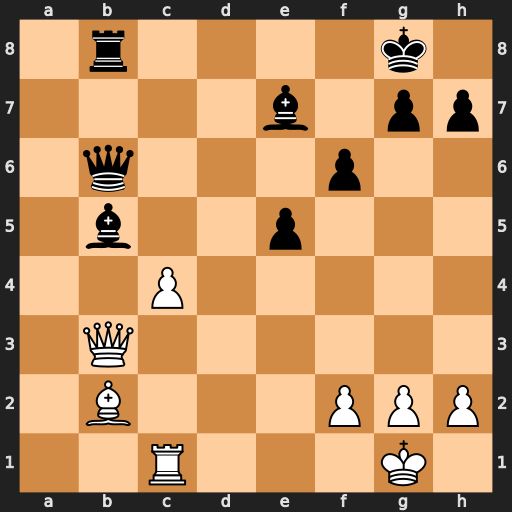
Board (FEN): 1r4k1/4b1pp/1q3p2/1b2p3/2P5/1Q6/1B3PPP/2R3K1
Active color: w
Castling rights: -
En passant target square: -
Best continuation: c5+ Qe6 Qxe6+